Question: I am trying to combine a day with a string that says "this is the day" in html.
I tried this, it does not concatenate right.

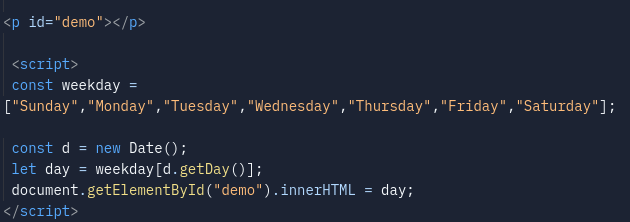
Answer: it's better to use innerText if you don't insert html in your tag
moreover to get the weekday you can avoid stored weekday in an array and directly get it from data object
'''
d.toLocaleString('en-us', { weekday: 'long' })
'''
'''
const weekday = ["Sunday","Monday","Tuesday","Wednesday","Thursday","Friday","Saturday"];
const d = new Date();
let day = weekday[d.getDay()];
let dayFromdate = d.toLocaleString('en-us', { weekday: 'long' });
document.getElementById("demo").innerText = "This is the day, "+ day;
document.getElementById("demo2").innerText = "This is the day, "+ dayFromdate;
'''
'''
<div id="demo"></div>
<div id="demo2"></div>
'''